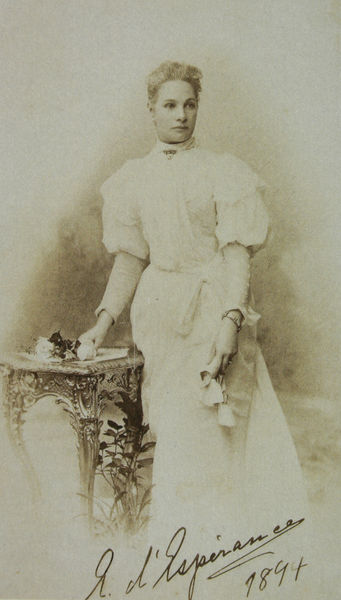
Titel: Mme. d'Esperance
Standort: München
Institution: Städtische Galerie im Lenbachhaus
Schlagwörter: hand, weiß, blumen, braun, frau, frisur, haar, hintergrund, kleid, tisch, dame, gürtel, falten, gesicht, stehen, bildnis, portrait, porträt, signatur, pose, pflanzen, lippen, puffärmel, taille, halsband, halstuch, uhr, tischchen, rüschen, foto, fotografie, photographie, unterschrift, fuss, posieren, tischplatte, photo, armband, halbprofil, grünpflanzen, aufnahme, lichtbild, armbanduhr, retuschiert